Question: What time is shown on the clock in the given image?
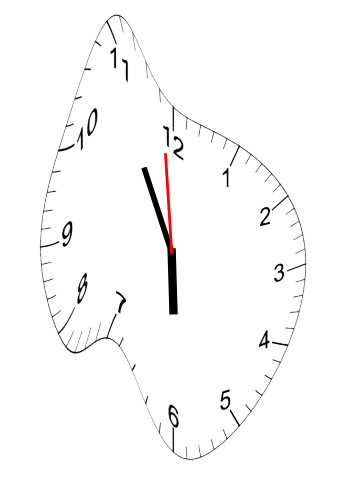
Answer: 05:54:59